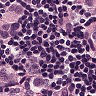
Metastatic tissue present: yes